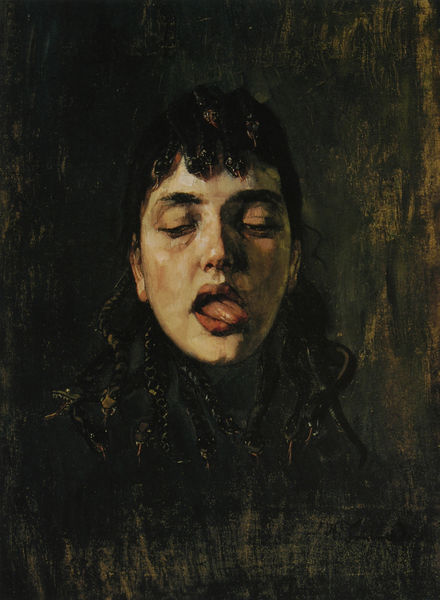
Titel: Gorgonenhaupt
Künstler: Heinrich Wilhelm Trübner
Standort: Karlsruhe
Institution: Sammlung 7127
Schlagwörter: dunkel, gemälde, kopf, schatten, gelb, grün, impressionismus, frau, frisur, haar, hintergrund, köpfe, mund, nase, ohr, schwarz, weiss, ölbild, blick, rot, beige, malerei, jung, wand, augen, gesicht, haupt, tot, bild, portrait, porträt, signatur, öl, auge, gold, haare, augenbrauen, lippe, lippen, locken, ohren, rosa, pony, düster, zöpfe, kette, oliv, duktus, zopf, finster, halsschmuck, geschlossen, gesich, antike, krank, augen zu, hässlich, bedrohlich, plakat, schlange, mythologie, pinselstrich, ausgestreckt, götter, gruselig, maul, zunge, griechisch, mythos, sage, anblick, augenbraun, getötet, gorgo, gorgoneion, griechenland, haupt der medusa, kopf der medusa, medusa, meduse, medusenhaupt, perseus, schlangen, schlangenhaar, schlangenköpfe, schlanken, schwebend, augenlid, zu, herausgetreckt, frau zunge dunkel expressionismus, augesnlid